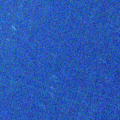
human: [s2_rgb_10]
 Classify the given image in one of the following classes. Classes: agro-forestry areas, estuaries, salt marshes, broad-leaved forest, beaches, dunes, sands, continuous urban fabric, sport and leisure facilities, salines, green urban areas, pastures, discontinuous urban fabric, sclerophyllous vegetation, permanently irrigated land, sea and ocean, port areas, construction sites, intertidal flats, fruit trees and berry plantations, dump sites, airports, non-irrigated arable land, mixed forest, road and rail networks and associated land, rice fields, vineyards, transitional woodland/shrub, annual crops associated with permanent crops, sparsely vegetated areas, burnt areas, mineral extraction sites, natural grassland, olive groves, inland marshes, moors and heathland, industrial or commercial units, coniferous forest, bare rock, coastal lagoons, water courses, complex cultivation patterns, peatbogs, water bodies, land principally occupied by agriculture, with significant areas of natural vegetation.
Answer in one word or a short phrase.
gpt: non-irrigated arable land, land principally occupied by agriculture, with significant areas of natural vegetation, coniferous forest, mixed forest